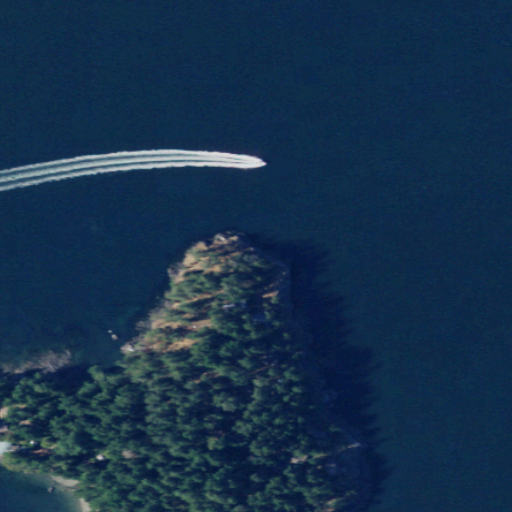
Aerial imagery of cape in Washington named Broken Point containing open water, evergreen forest, open development, and herbaceous wetlands